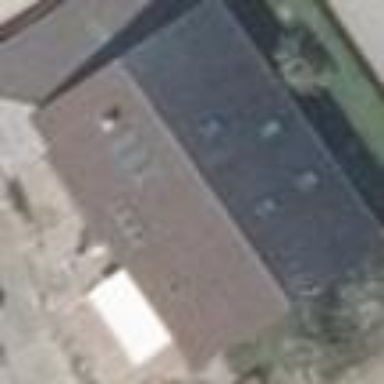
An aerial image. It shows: Detached building.